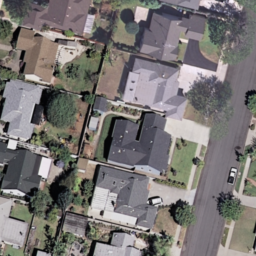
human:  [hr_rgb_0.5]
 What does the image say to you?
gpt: medium residential